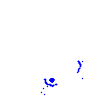
Particle: electron